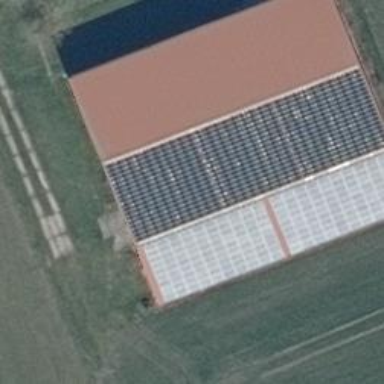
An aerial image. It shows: Building equipped with solar photovoltaic panel for generating electricity. The small installation is solar power generator.